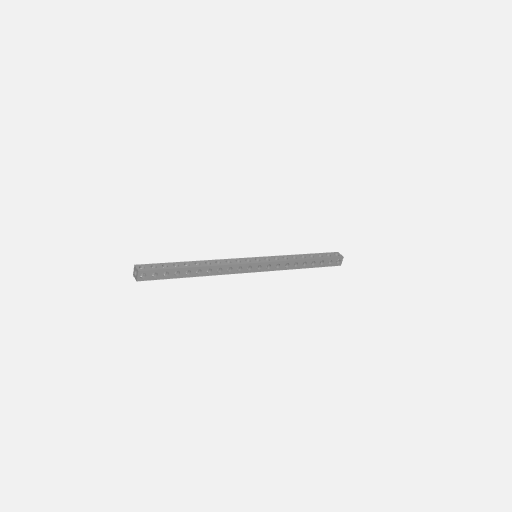
Part: SquareBeam21H